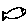
Label: fish